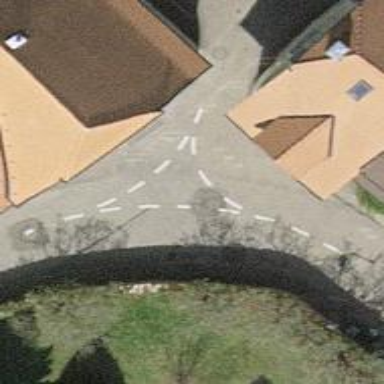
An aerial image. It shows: Residential road.